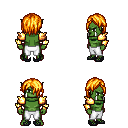
a pixel art fantasy rpg character, male body template, orc, green skin, gold arm armor, white pants, light blonde bangs hairstyle, ghillies, four views (front, back, left, right), 2x2 character sprite sheet, small pixel art, hard edges, no anti-aliasing